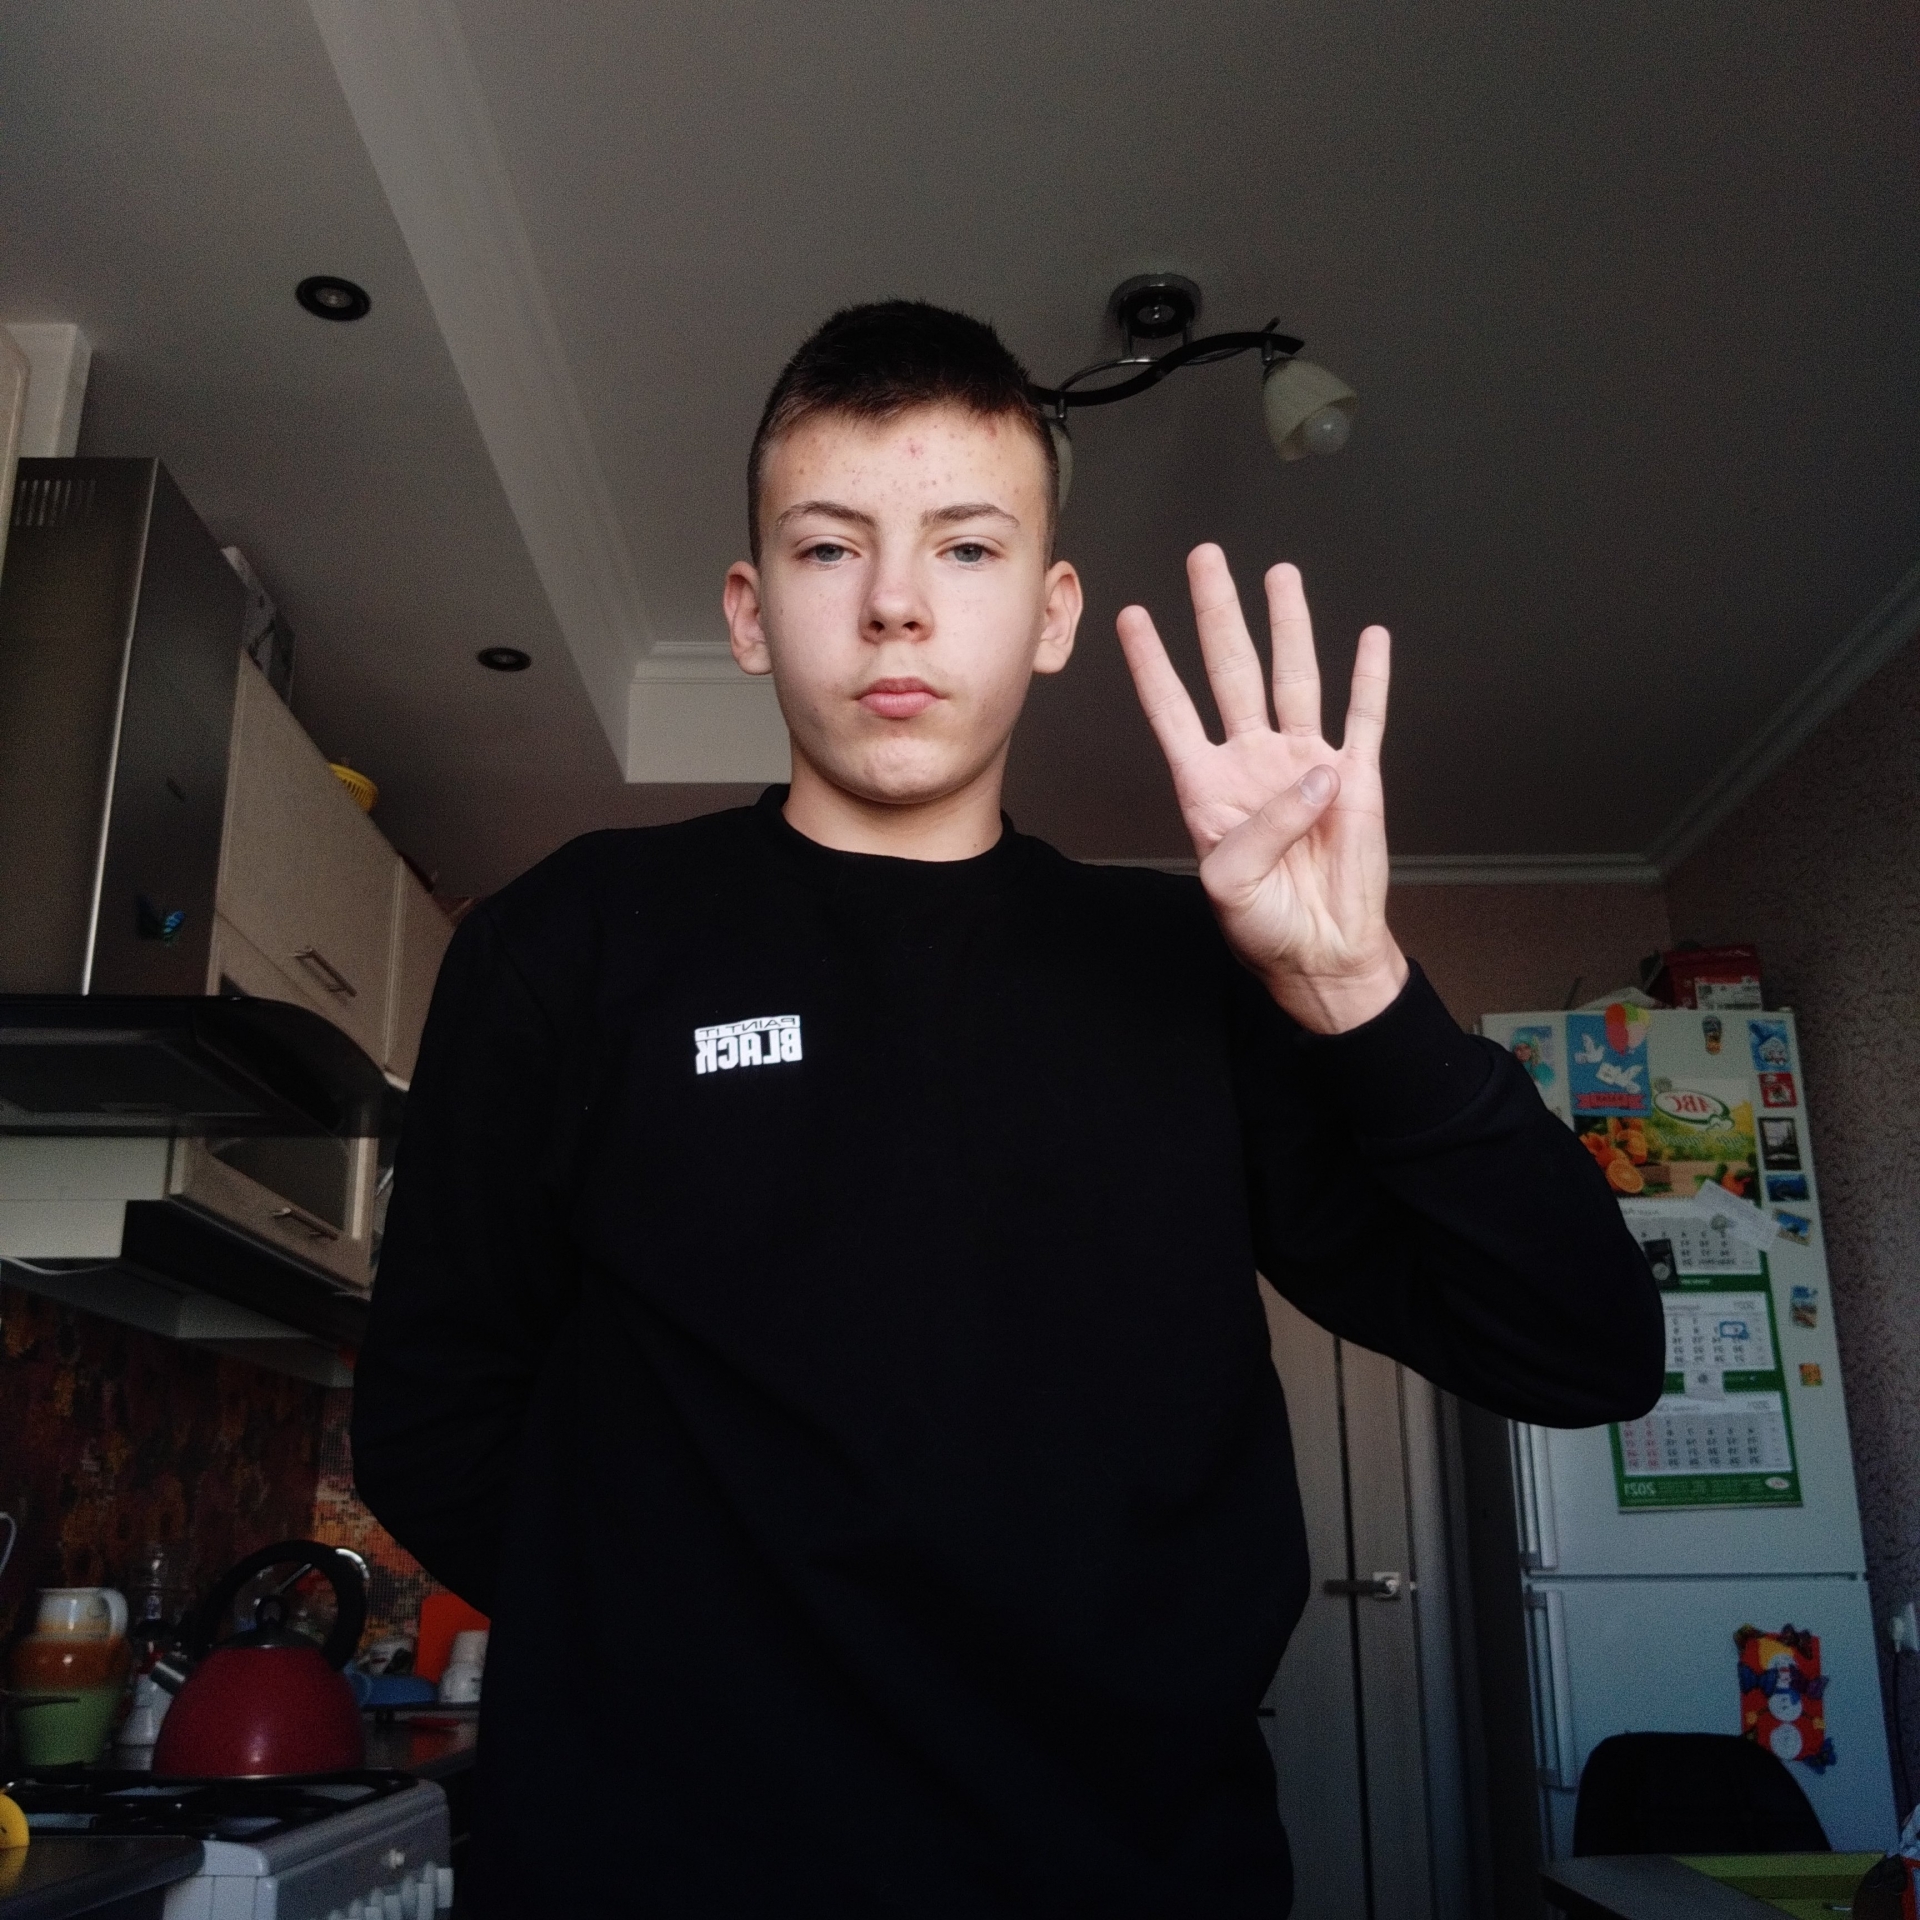
Label: noise